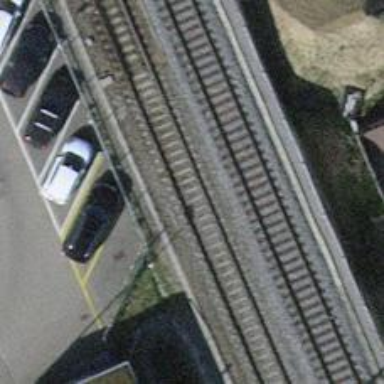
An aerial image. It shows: Single-track electrified railway with contact line.